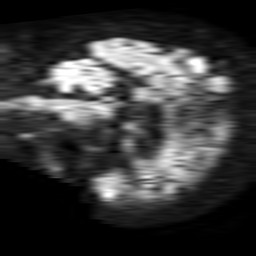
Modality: TRACE
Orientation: sagittal
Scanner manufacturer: philips
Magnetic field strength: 1.5 T
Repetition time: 3.269 s
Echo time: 0.06922 s